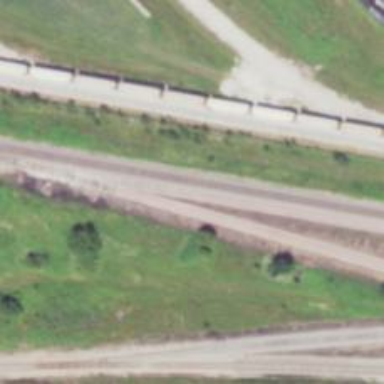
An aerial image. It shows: Railway siding with rails.